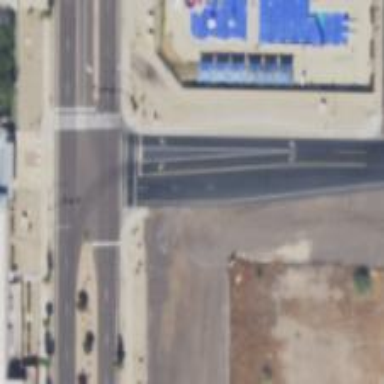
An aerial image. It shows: Solid stop line on the road marking.